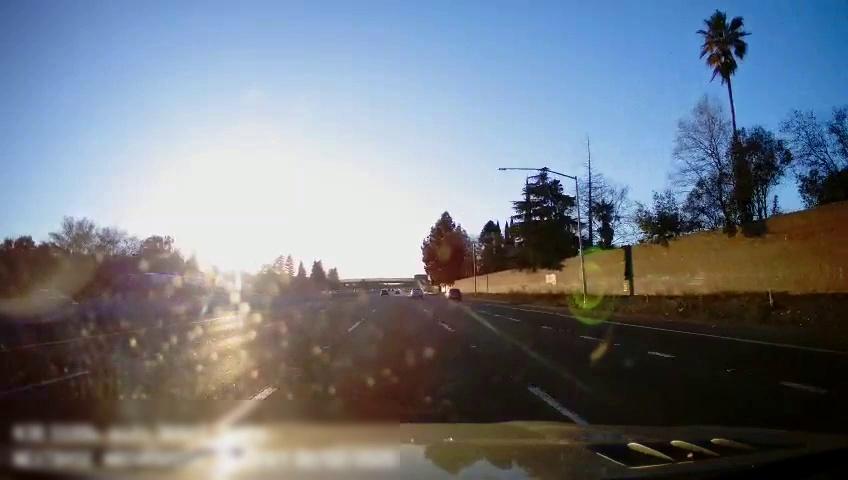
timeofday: Day
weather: Sunny
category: Drivable Space
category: Vehicles | SUV
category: Vehicles | Truck
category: Vehicles | SUV
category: Vehicles | Truck
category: Lanes | Alternate Lane
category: Lanes | Alternate Lane
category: Lanes | Current Lane
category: Lanes | Current Lane
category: Lanes | Alternate Lane
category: Lanes | Alternate Lane
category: Traffic | Signs